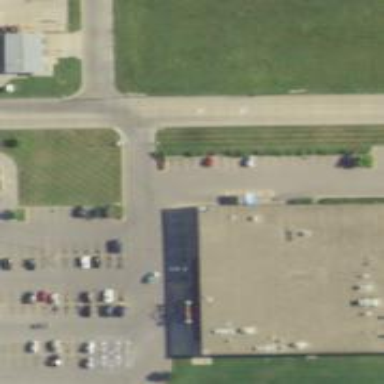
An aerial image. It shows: Supermarket located in building.